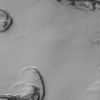
Label: not_dusty